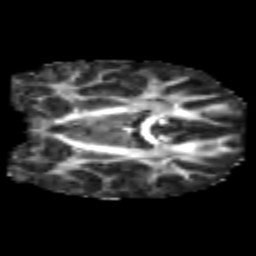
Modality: FA
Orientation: coronal
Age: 6
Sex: male
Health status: healthy